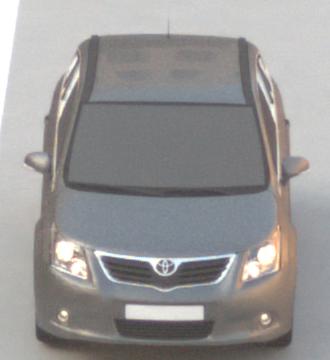
Make: Toyota
Model: Avensis 1.6
Detailed model: Avensis (T27) Notch Back
Model produced from: 2009/01
Model produced until: 2010/08
Doors: 4
Color: gray
Road condition: dry road
Daytime: sunrise or sunset
Contrast: low contrast